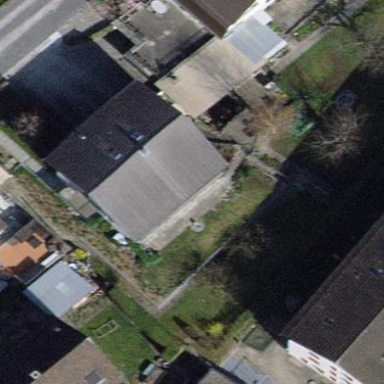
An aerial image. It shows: Detached building.